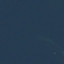
Land use / land cover: SeaLake